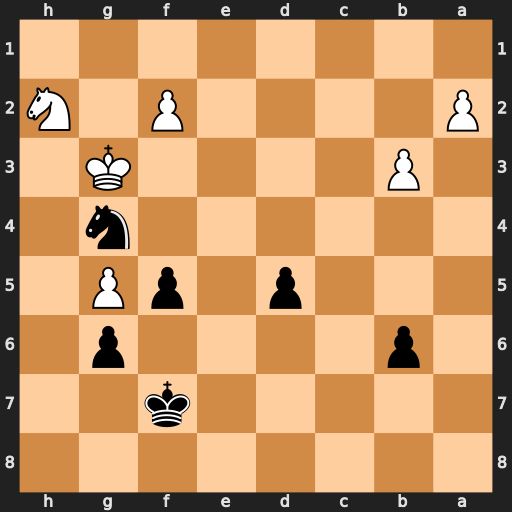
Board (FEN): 8/5k2/1p4p1/3p1pP1/6n1/1P4K1/P4P1N/8
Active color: b
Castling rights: -
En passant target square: -
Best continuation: Nxh2 Kxh2 Ke6 Kg3 Ke5